Question: I am trying to Submit Form Data to Google Sheet using AJAX.
My HTML Form code is like below
'''
<form id="test-form">
<input type="text" name="1" />
<div class="question">
<button type="submit" id="submit-form" class="activebtn showElement">
Submit
</button>
</div>
</form>
'''
My jQuery code is like below
'''
var $form = $('form#test-form');
var url = 'https://script.google.com/macros/s/AKfycbyC_o4JsVtdevTrjeBOzSi6HJEJjzTzY/exec';
$('#submit-form').on('click', function (e) {
e.preventDefault();
$.ajax({
url: url,
method: "GET",
dataType: 'jsonp',
contentType: "application/javascript",
data: $form.serializeObject(),
crossDomain: true,
headers: {
'Content-Type': 'text/plain;charset=utf-8',
'Access-Control-Allow-Origin': '*'
},
success: function (result) {
console.log(result);
},
error: function (result) {
console.log(result);
}
});
});
'''
My Google App Script code is like below
'''
function doGet(e){
return handleResponse(e);
}
// Enter sheet name where data is to be written below
var SHEET_NAME = "Sheet1";
var SCRIPT_PROP = PropertiesService.getScriptProperties(); // new property service
function handleResponse(e) {
// shortly after my original solution Google announced the LockService[1]
// this prevents concurrent access overwritting data
// [1] http://googleappsdeveloper.blogspot.co.uk/2011/10/concurrency-and-google-apps-script.html
// we want a public lock, one that locks for all invocations
var lock = LockService.getPublicLock();
lock.waitLock(30000); // wait 30 seconds before conceding defeat.
try {
// next set where we write the data - you could write to multiple/alternate destinations
var doc = SpreadsheetApp.openById(SCRIPT_PROP.getProperty("key"));
var sheet = doc.getSheetByName(SHEET_NAME);
// we'll assume header is in row 1 but you can override with header_row in GET/POST data
var headRow = e.parameter.header_row || 1;
var headers = sheet.getRange(1, 1, 1, sheet.getLastColumn()).getValues()[0];
var nextRow = sheet.getLastRow()+1; // get next row
var row = [];
// loop through the header columns
for (i in headers){
if (headers[i] == "Timestamp"){ // special case if you include a 'Timestamp' column
row.push(new Date());
} else { // else use header name to get data
row.push(e.parameter[headers[i]]);
}
}
// more efficient to set values as [][] array than individually
sheet.getRange(nextRow, 1, 1, row.length).setValues([row]);
// return json success results
return ContentService
.createTextOutput(JSON.stringify({"result":"success", "row": nextRow}))
.setMimeType(ContentService.MimeType.JSON);
} catch(e){
// if error return this
return ContentService
.createTextOutput(JSON.stringify({"result":"error", "error": e}))
.setMimeType(ContentService.MimeType.JSON);
} finally { //release lock
lock.releaseLock();
}
}
function setup() {
var doc = SpreadsheetApp.getActiveSpreadsheet();
SCRIPT_PROP.setProperty("key", doc.getId());
}
});
'''
I am facing 'Cross-Origin Read Blocking (CORB) blocked cross-origin' issue.
<URL>
Web App publishing settings

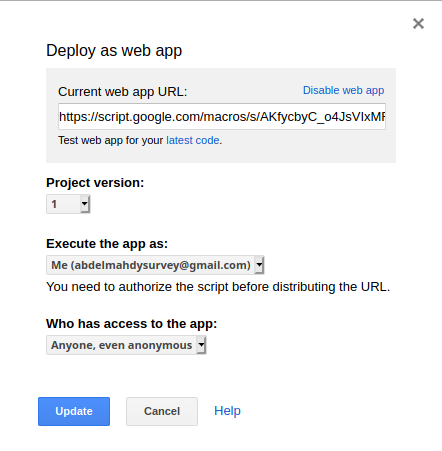
Answer: This is because you haven't authorized the script. What you need to do is, go to the script editor where you have written the doGet function and then run it from there. It will be then asking you to authorize the script.
Please also note that, when you make any changes to the script and save the code, it will not be working correctly until you save a new version and then publish it.